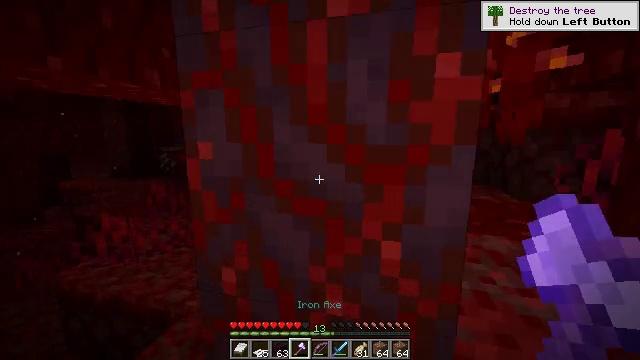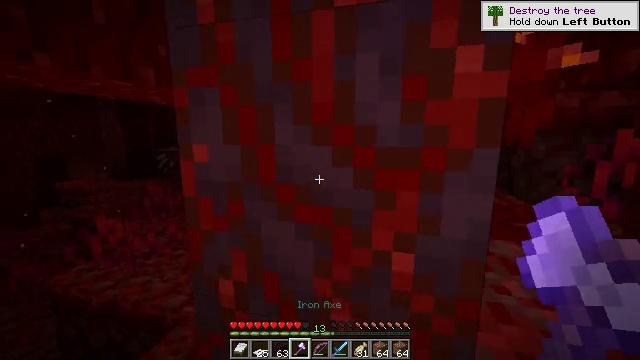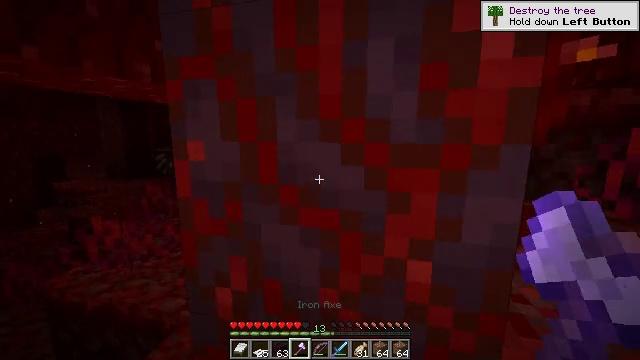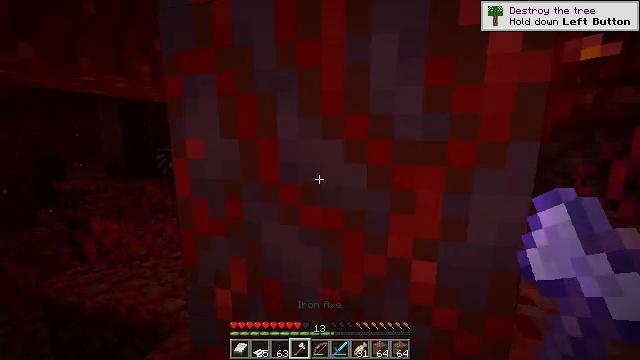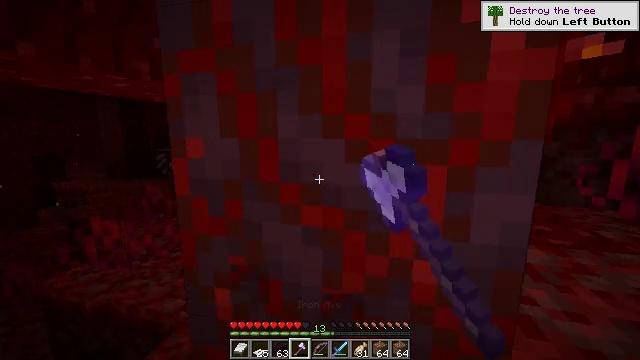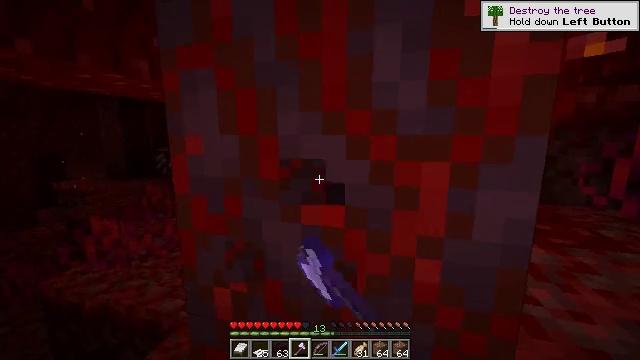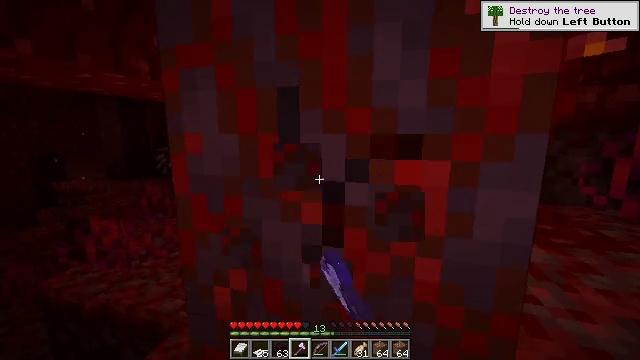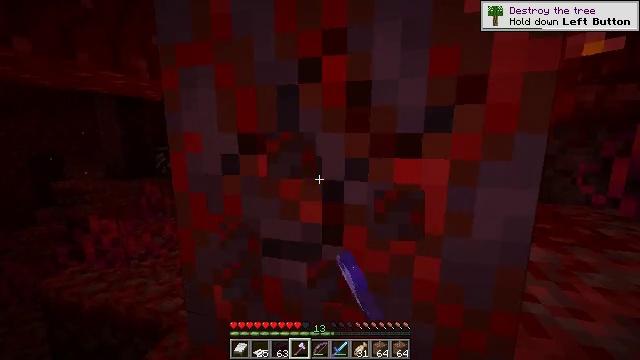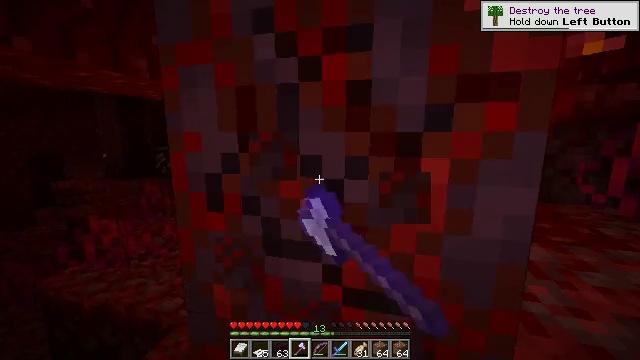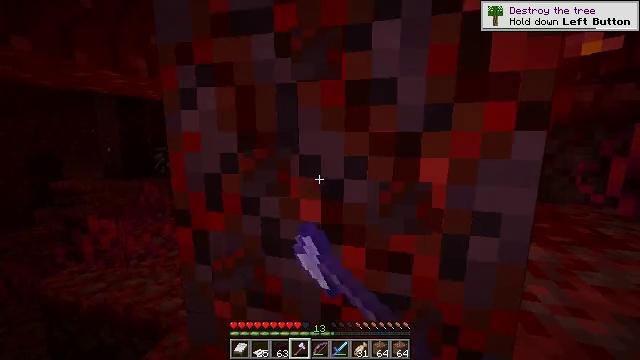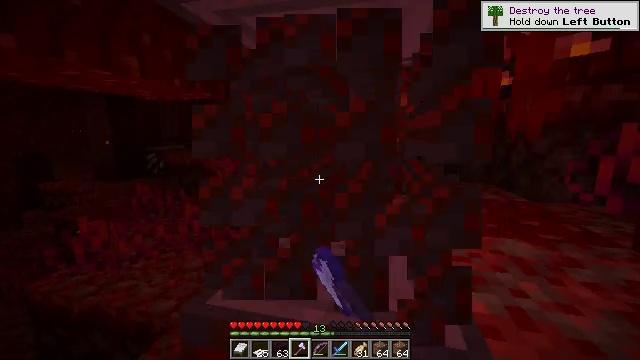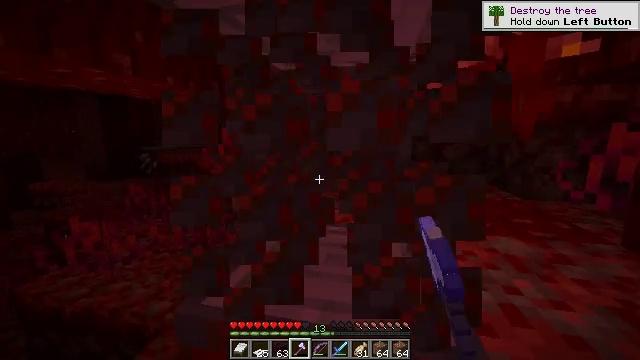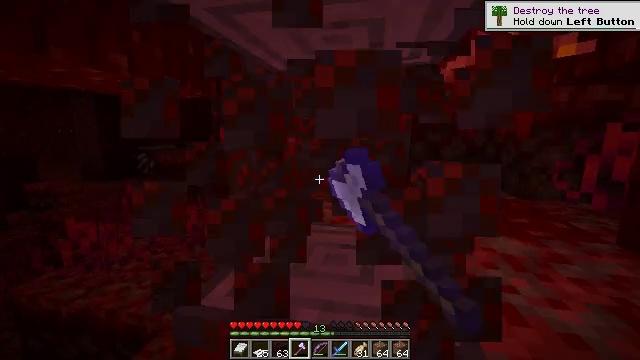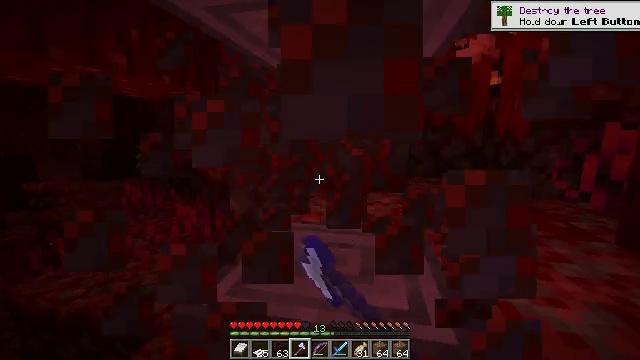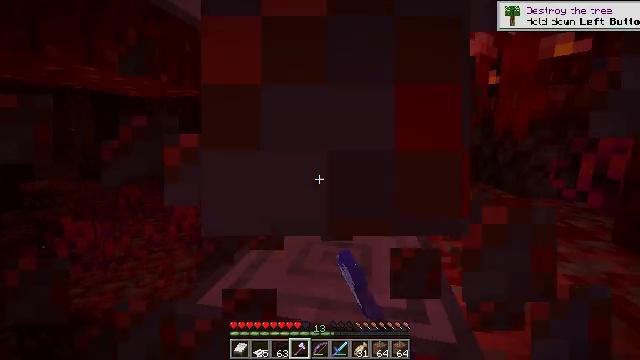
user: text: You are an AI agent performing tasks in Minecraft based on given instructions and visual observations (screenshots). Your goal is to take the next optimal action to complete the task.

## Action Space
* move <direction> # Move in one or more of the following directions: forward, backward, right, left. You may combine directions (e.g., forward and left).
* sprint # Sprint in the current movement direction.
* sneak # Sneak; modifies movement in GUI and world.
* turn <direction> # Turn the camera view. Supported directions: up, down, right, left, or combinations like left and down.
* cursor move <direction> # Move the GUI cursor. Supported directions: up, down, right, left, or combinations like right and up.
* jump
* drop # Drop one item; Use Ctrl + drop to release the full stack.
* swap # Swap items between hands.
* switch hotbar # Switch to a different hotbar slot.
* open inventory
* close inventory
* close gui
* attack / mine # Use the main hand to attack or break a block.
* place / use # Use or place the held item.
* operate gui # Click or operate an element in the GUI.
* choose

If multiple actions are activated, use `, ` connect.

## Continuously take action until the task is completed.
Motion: motion action
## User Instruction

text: Break the crimson stem to collect it.
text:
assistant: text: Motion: no_op
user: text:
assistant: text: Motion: no_op
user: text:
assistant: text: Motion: attack / mine
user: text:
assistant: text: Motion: attack / mine
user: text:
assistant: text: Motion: attack / mine
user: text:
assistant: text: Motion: attack / mine
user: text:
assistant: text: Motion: attack / mine
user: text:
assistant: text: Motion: attack / mine
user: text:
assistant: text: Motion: attack / mine
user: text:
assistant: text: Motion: turn right, attack / mine
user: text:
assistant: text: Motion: turn right, attack / mine
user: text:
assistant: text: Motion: attack / mine
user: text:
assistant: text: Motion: attack / mine
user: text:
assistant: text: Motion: attack / mine
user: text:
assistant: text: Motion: attack / mine